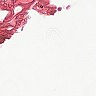
Metastatic tissue present: no